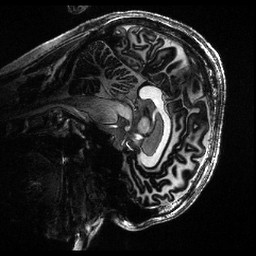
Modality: T1w
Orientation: sagittal
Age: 29
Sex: male
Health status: healthy
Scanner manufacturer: siemens
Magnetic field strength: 7 T
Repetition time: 4.3 s
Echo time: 0.00227 s